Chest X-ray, PA view. Patient: 50 years old, sex M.
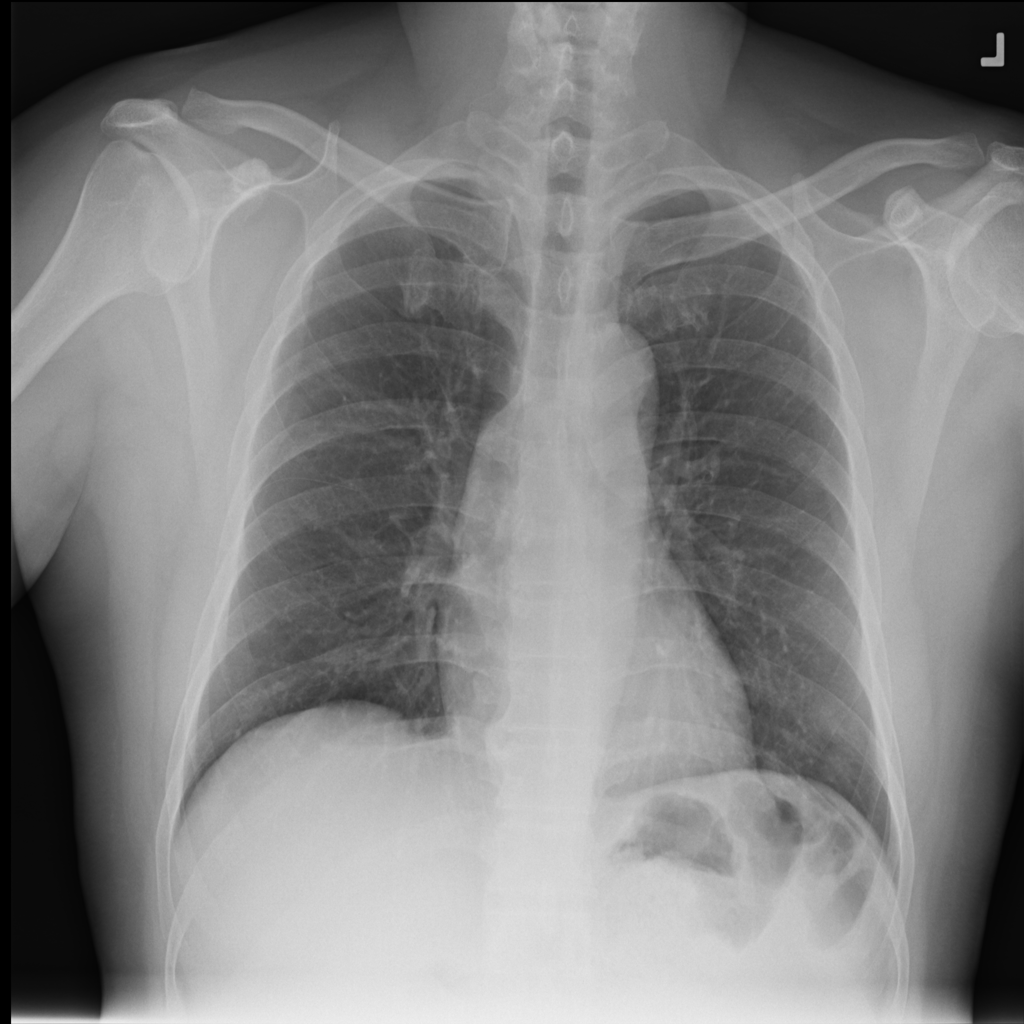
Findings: No Finding